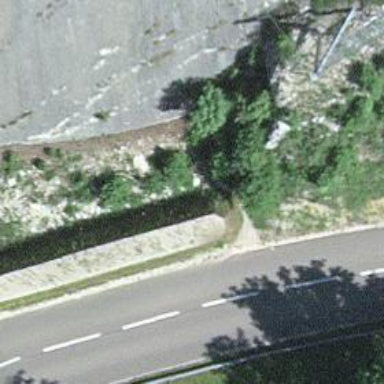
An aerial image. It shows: Wall barrier.